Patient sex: F
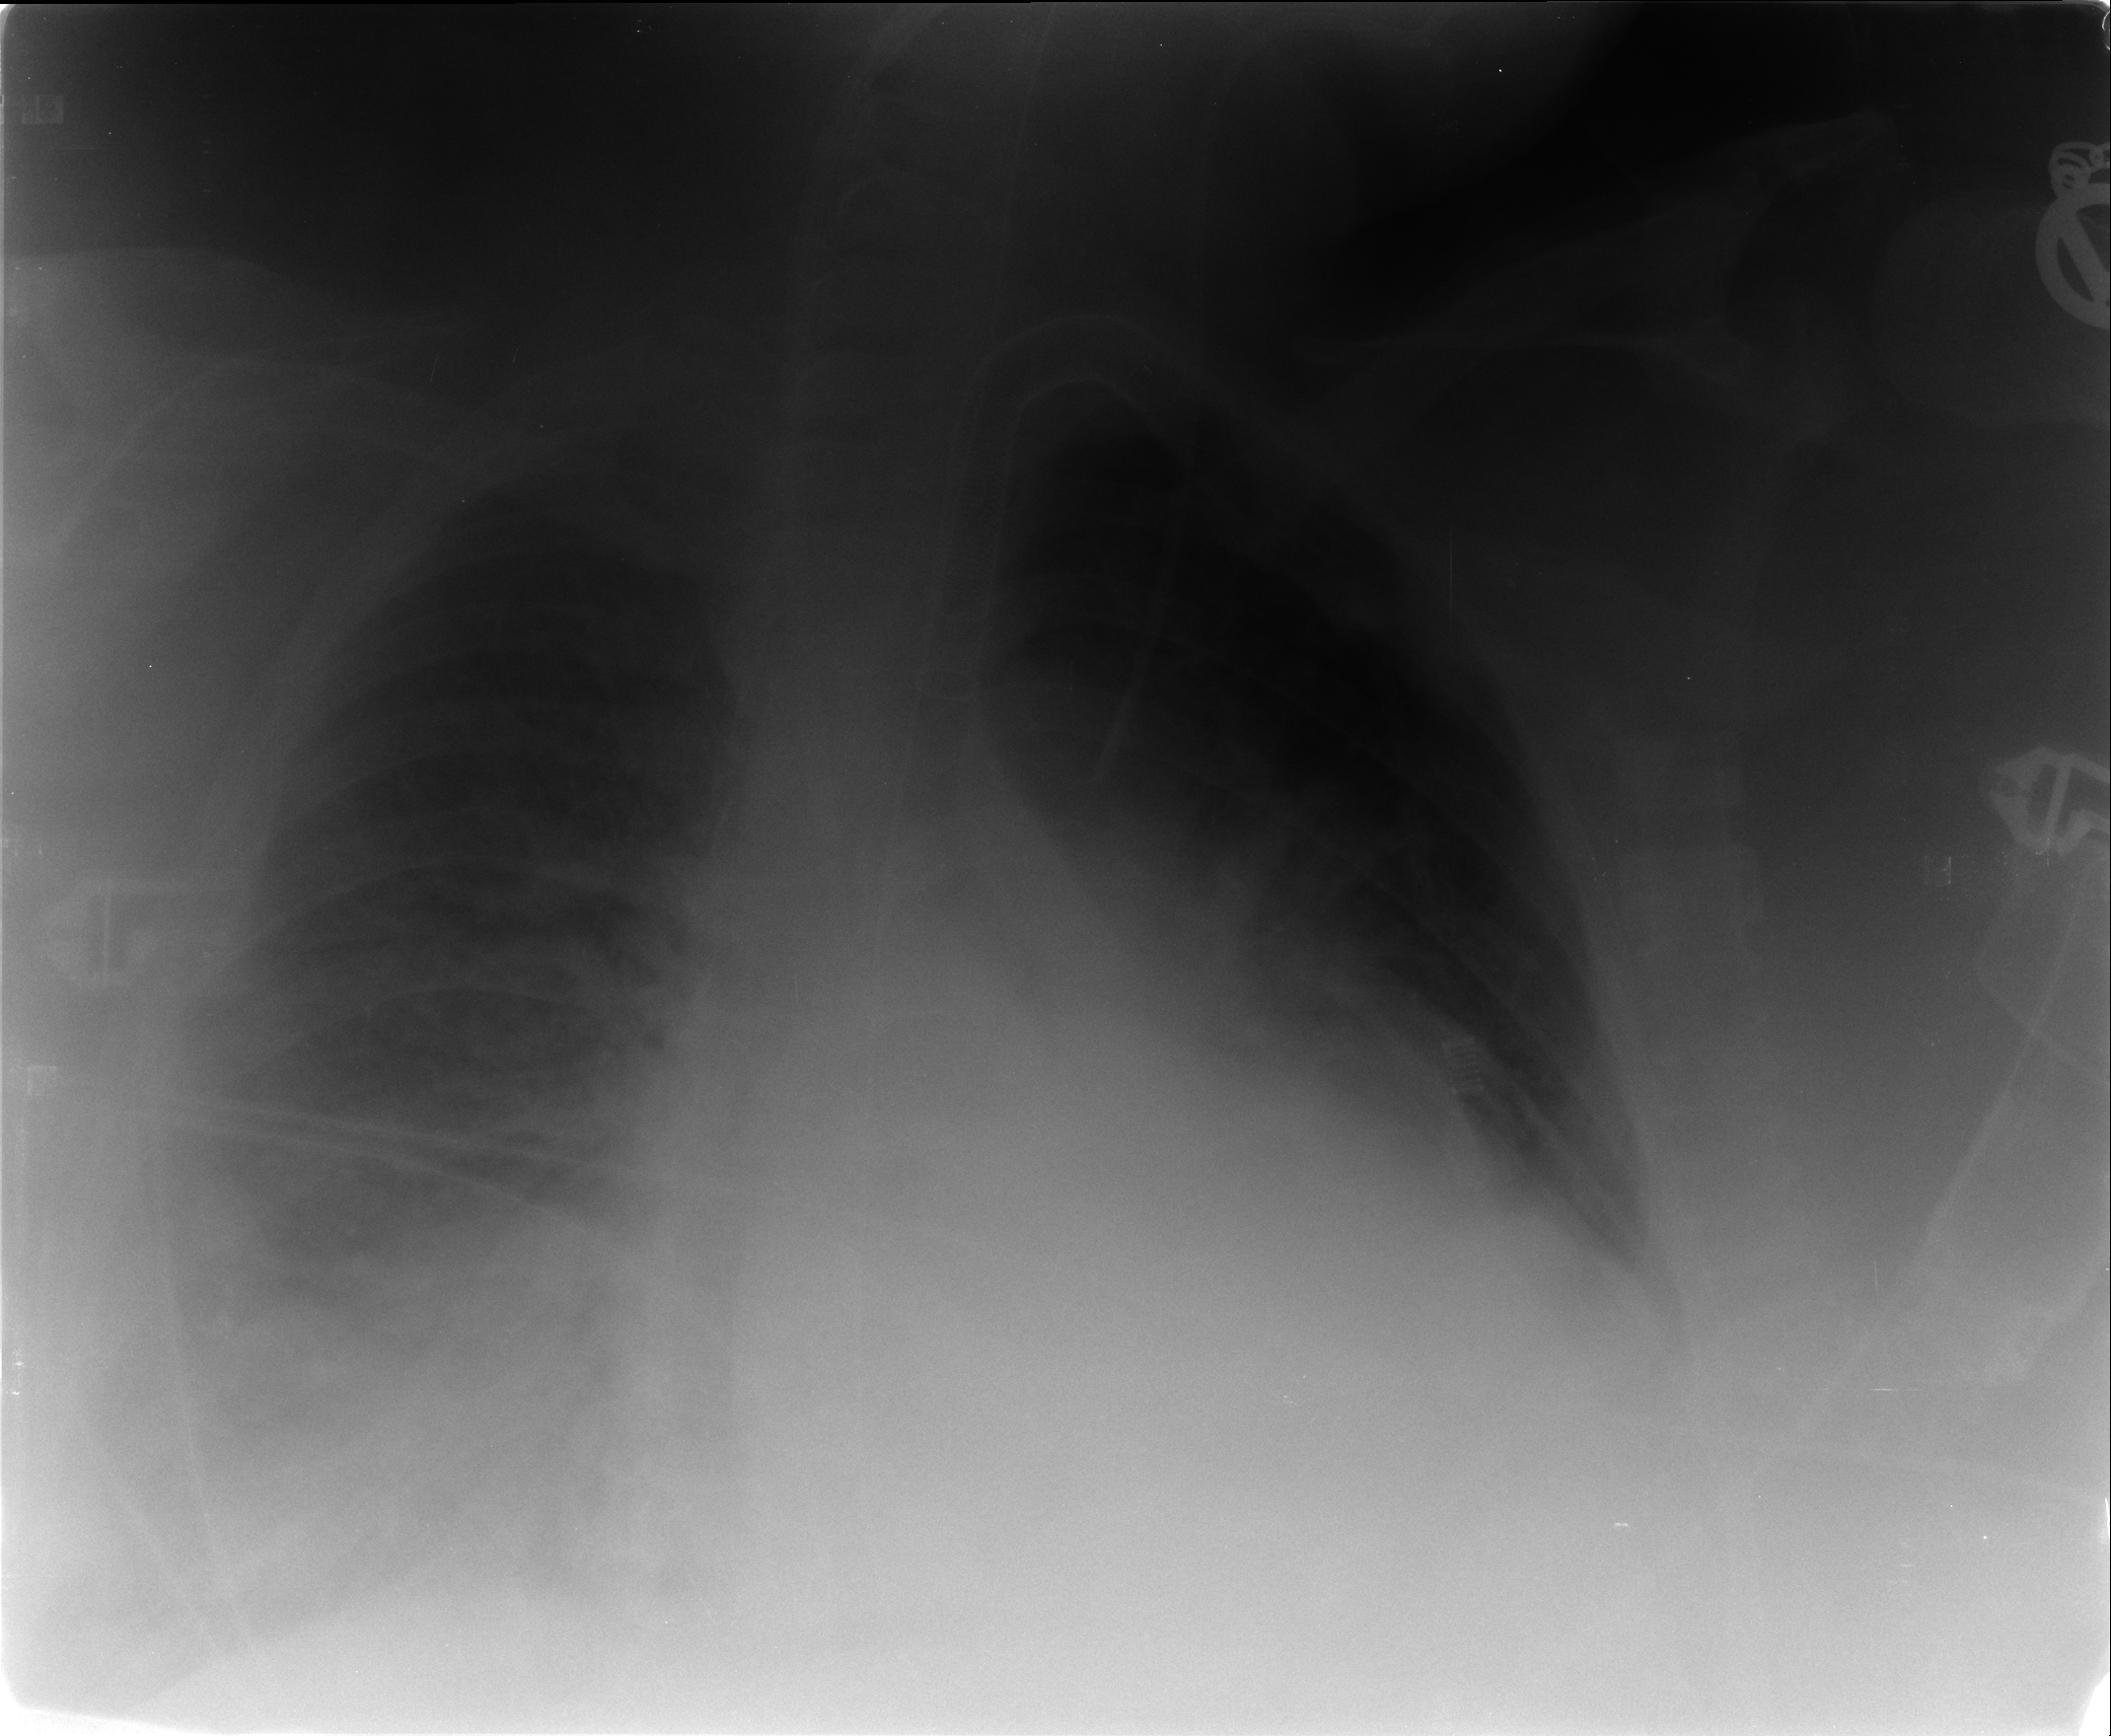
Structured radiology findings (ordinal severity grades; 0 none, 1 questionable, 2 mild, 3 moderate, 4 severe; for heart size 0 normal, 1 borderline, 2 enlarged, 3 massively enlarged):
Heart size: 2
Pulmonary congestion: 3
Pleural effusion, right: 2
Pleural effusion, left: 2
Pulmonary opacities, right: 3
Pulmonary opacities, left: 2
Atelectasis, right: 2
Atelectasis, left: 2